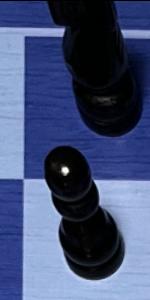
Label: Pawn_Black